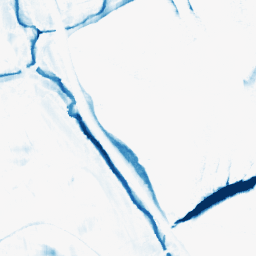
Category: morphological
Decomposition family: morphological_rect
Decomposition parameters: operation: closing
width: 10
height: 20
Upsampling method: regularized
Upsampling parameters: scale: 4
lambda_reg: 0.001
Upsampling scale: 4